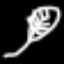
Label: leaf